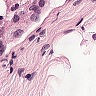
Metastatic tissue present: no